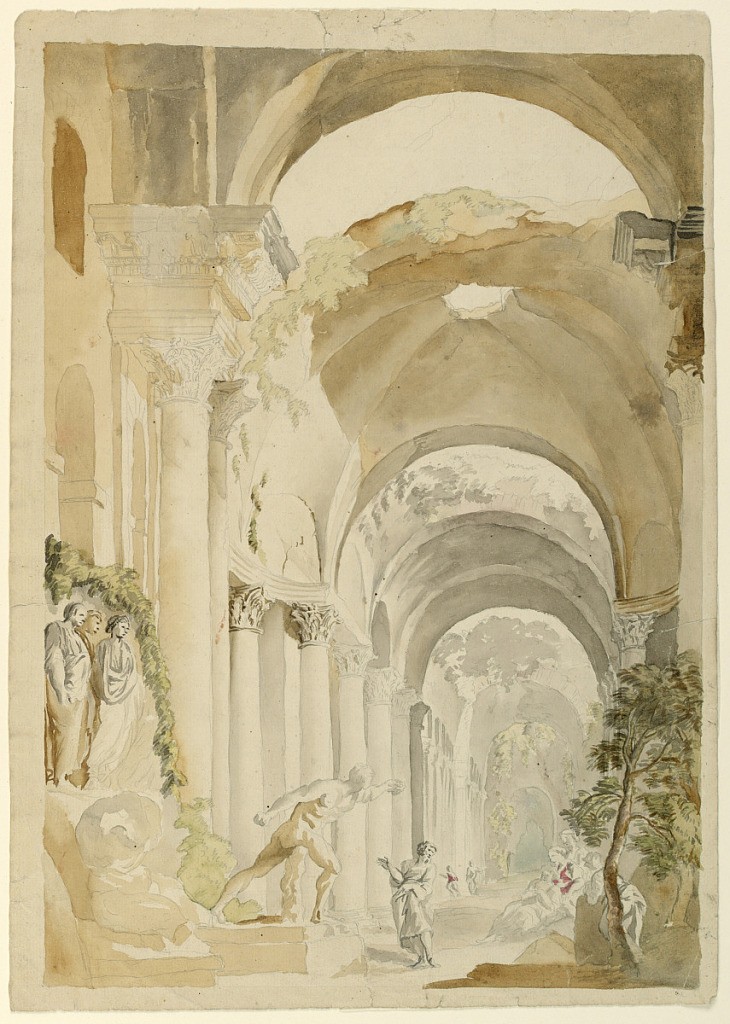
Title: Roman Ruins with Figures
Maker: Giovanni Paolo Panini, Italian, 1691 - 1765
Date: ca. 1745
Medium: Graphite, brush and watercolor on white paper
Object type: Drawing
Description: Vertical rectangle. Unfinished composition showing a ruined vaulted structure before which is a relief showing three standing figures. At left, sculptures of the Belvedere Torso [Vatican Museum] and the Borghese Warrior [Louvre]. Various figures in conversation.